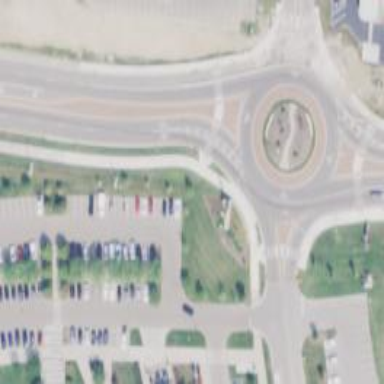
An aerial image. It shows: Marked crossing with zebra markings.